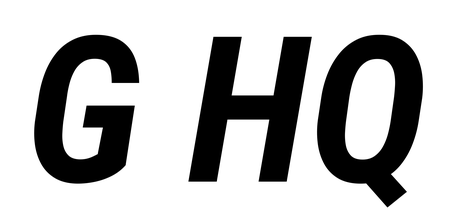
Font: Roboto-Italic_Condensed_Bold_Italic